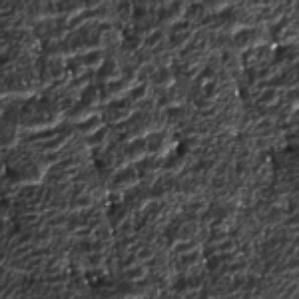
Label: frost